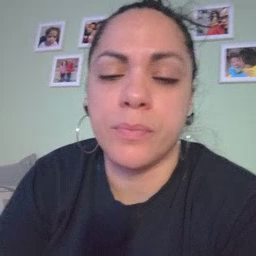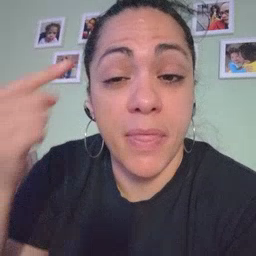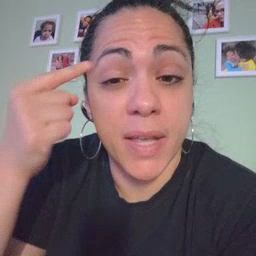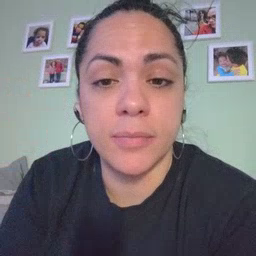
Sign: think